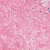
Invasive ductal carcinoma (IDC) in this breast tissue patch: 0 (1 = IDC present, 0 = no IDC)